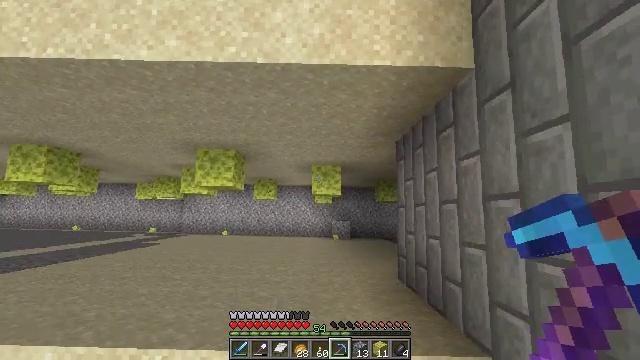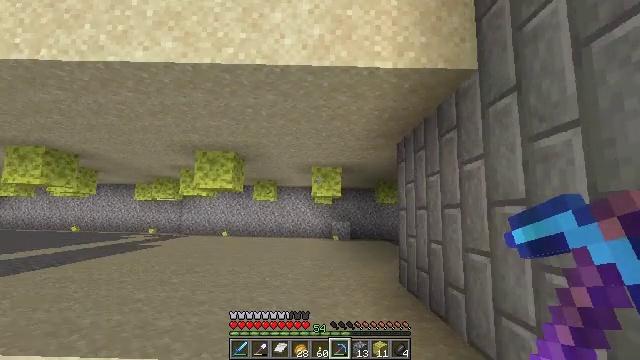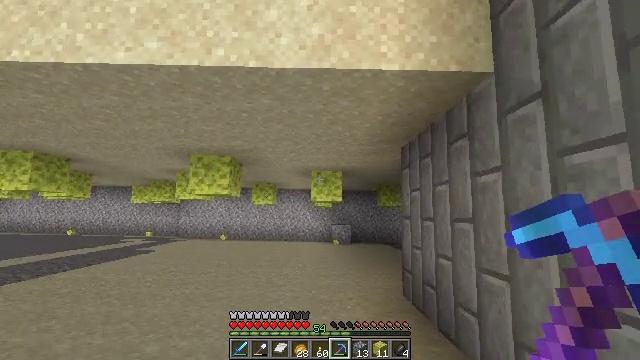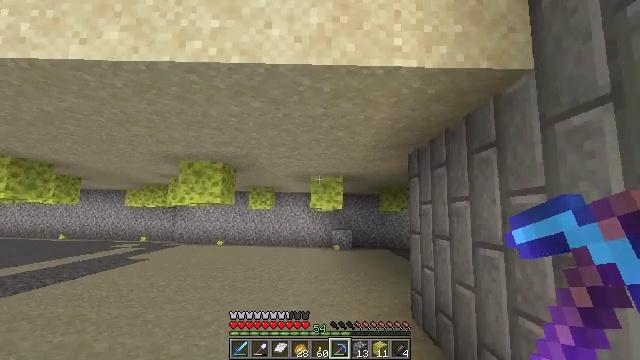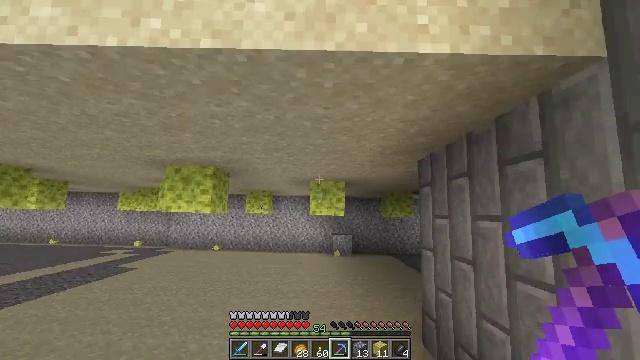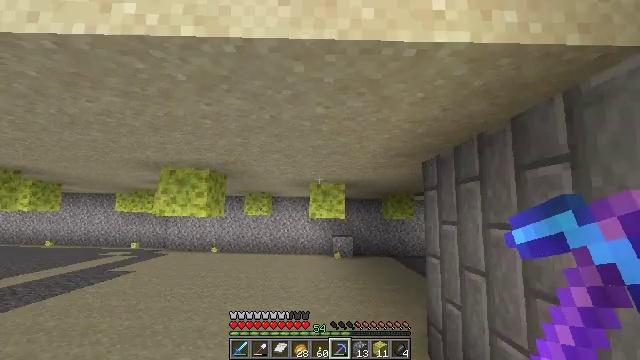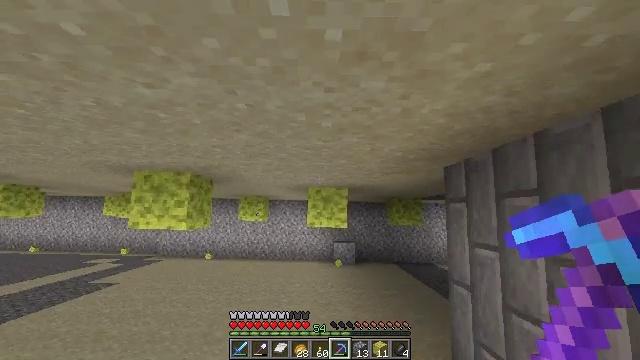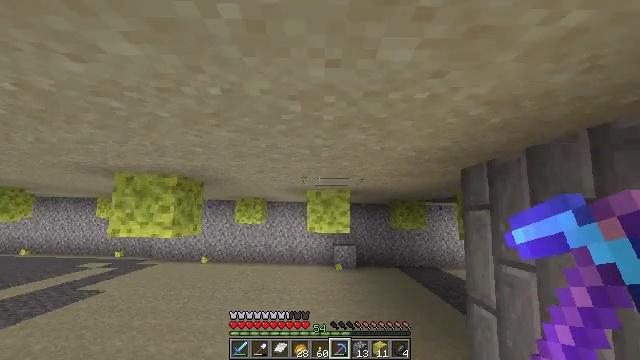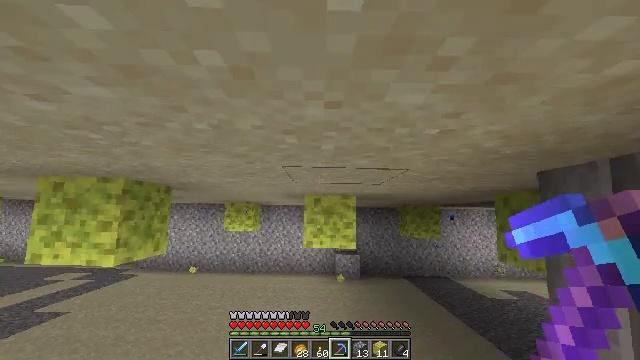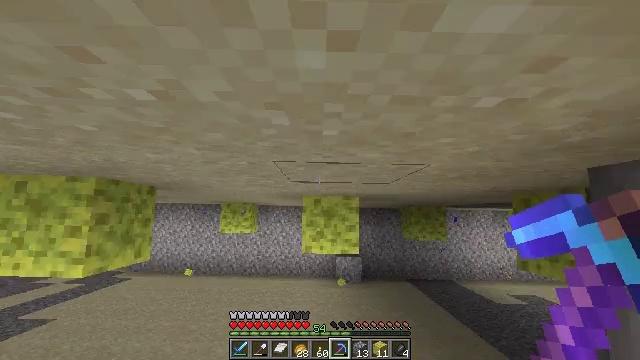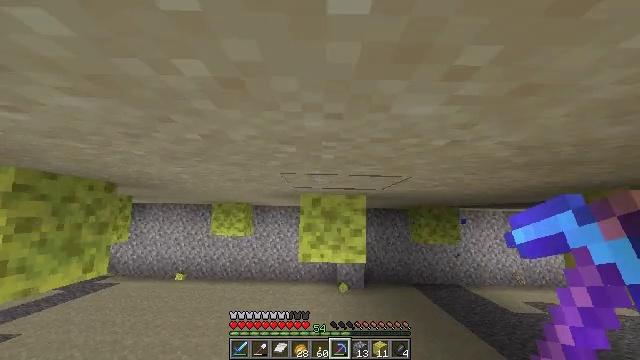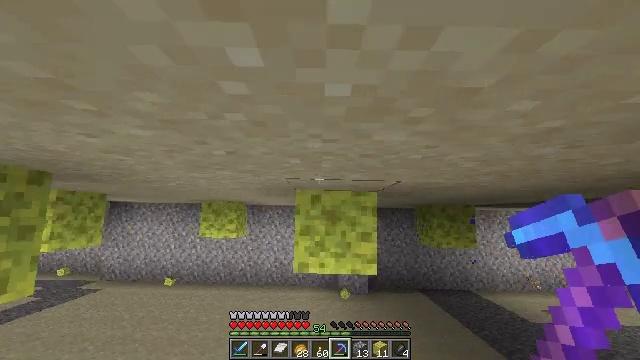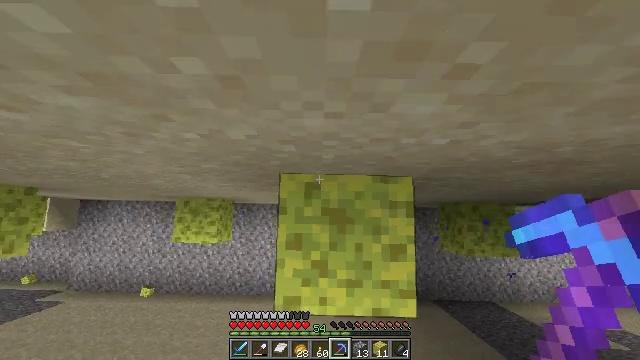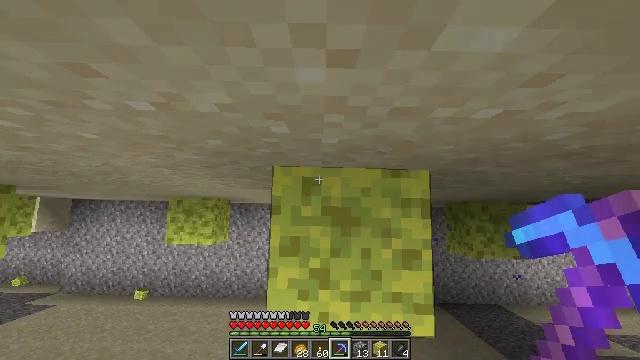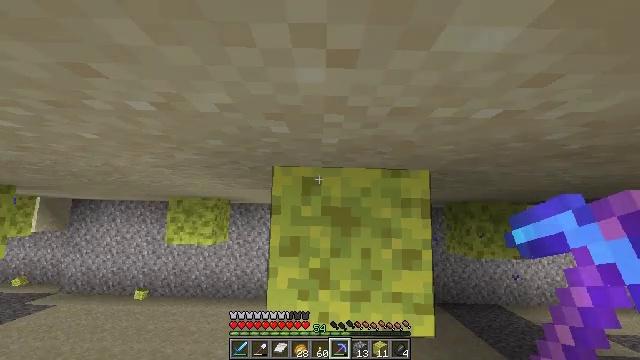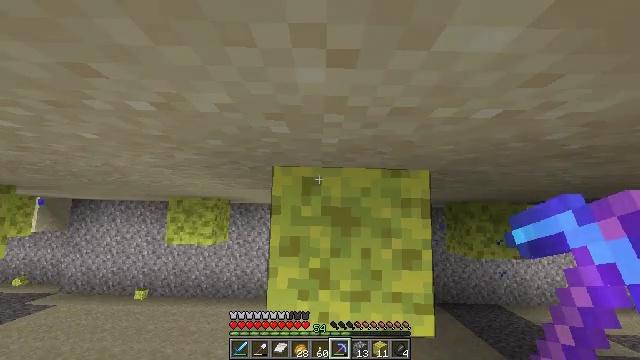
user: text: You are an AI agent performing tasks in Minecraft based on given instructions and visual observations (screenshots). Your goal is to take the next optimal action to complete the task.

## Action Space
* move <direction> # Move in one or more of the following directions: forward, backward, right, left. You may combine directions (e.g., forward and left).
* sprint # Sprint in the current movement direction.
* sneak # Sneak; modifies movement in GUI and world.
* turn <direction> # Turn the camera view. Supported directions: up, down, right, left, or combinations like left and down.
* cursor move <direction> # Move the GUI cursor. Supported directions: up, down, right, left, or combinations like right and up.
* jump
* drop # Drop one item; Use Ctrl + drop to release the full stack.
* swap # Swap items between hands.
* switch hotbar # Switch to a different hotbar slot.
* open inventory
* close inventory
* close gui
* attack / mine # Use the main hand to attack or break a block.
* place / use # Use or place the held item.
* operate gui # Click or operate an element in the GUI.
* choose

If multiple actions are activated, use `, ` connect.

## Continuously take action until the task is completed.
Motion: motion action
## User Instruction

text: Acquire a wet sponge from an ocean monument.
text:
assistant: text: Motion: move forward
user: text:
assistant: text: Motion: move forward
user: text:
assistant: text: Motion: move forward
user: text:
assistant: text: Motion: move forward
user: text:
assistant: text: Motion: no_op
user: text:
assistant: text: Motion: no_op
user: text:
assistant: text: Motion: no_op
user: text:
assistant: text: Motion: no_op
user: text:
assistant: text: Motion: no_op
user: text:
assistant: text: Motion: no_op
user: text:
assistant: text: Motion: no_op
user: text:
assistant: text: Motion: no_op
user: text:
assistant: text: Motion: no_op
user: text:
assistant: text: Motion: no_op
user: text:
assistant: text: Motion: no_op
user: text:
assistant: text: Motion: no_op
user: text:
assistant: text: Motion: turn right and up
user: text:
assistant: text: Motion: turn right and up
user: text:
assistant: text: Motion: turn right and up
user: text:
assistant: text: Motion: turn right and up
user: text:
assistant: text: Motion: turn left
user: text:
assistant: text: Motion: no_op
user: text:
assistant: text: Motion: turn right and down
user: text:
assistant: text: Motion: turn right
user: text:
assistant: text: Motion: turn right and up
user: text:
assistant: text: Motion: turn right and up
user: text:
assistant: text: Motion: sneak, turn up
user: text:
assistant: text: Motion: move forward, sneak, turn up
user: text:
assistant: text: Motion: move forward, sneak, turn up
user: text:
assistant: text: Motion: move forward, sneak, turn up